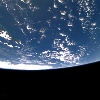
Label: water